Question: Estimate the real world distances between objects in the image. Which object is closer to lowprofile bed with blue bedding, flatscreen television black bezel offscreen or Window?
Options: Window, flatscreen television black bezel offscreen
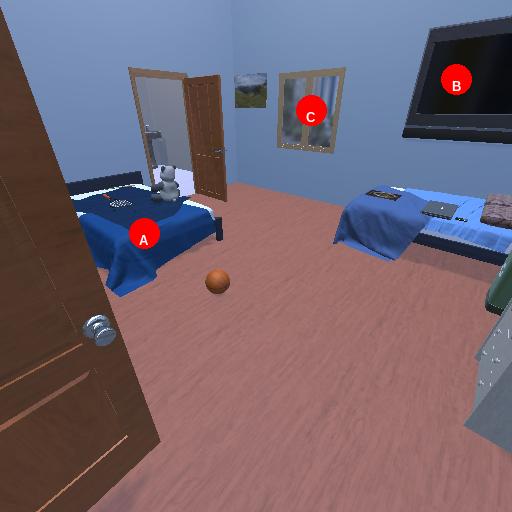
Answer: Window